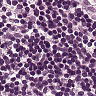
Metastatic tissue present: no